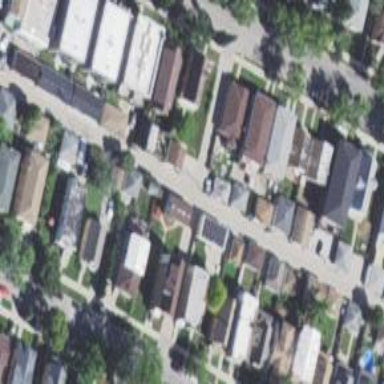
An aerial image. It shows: Alley classified as service road.